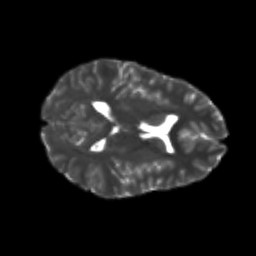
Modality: T2w
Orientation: axial
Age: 20
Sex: female
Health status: healthy
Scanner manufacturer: philips
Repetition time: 7.513 s
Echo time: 0.08815 s